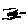
Label: fish